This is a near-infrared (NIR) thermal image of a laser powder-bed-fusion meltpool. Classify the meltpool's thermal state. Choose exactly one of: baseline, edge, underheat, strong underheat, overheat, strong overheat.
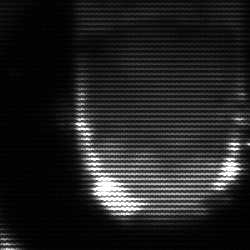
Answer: baseline